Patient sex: M
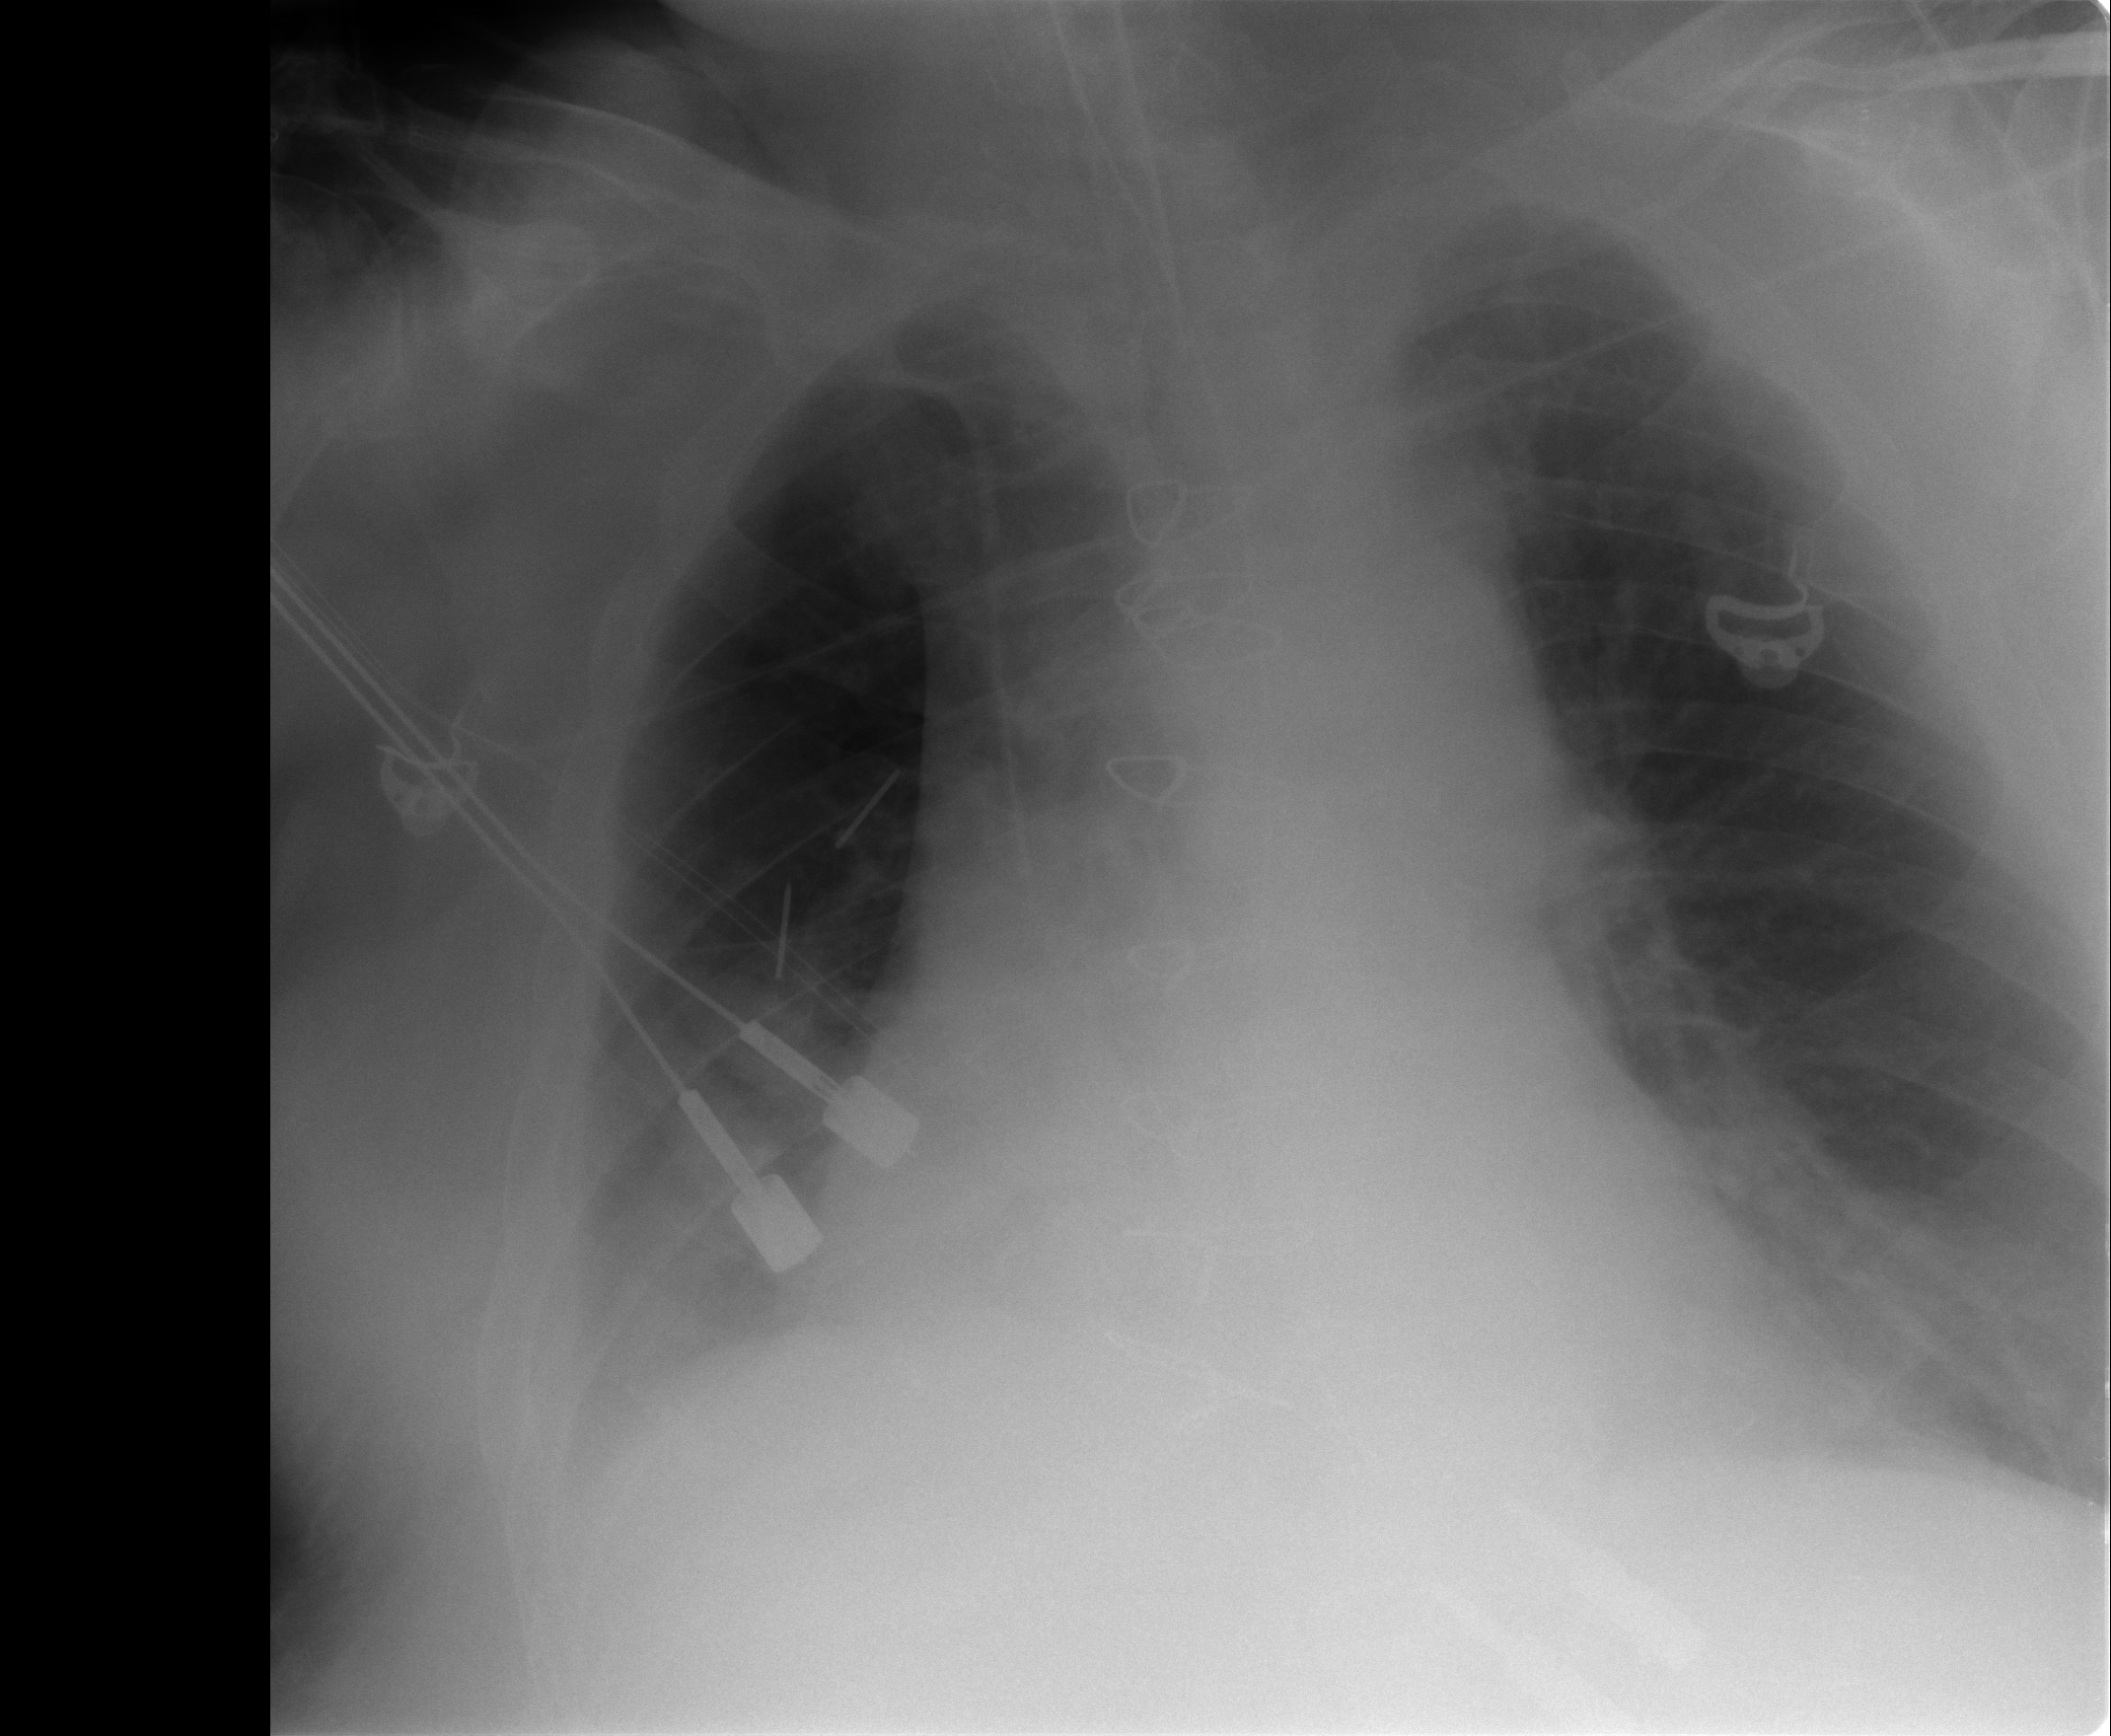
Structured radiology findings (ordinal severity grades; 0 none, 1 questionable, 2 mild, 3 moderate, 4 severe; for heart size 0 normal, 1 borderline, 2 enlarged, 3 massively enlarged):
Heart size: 2
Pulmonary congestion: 0
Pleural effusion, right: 2
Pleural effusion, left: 1
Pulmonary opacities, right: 0
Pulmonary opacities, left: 0
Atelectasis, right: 2
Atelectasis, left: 2